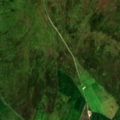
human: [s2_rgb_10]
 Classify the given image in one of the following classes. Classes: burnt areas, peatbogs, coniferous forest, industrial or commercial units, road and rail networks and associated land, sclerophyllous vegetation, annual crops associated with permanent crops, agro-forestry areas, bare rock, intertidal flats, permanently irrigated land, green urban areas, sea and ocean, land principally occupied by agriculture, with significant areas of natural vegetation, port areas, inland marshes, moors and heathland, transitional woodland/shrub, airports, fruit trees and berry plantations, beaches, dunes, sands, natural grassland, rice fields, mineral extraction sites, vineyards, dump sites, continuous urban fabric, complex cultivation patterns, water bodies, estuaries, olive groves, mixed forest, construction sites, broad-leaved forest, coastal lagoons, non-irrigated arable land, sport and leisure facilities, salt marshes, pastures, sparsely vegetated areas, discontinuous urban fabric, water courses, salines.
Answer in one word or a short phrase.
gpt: pastures, coniferous forest, peatbogs